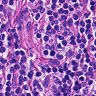
Metastatic tissue present: no